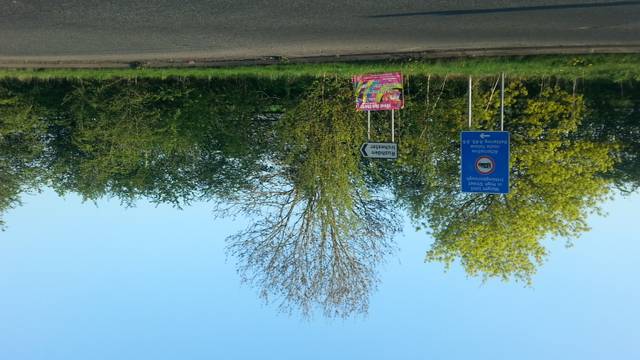
Region: United Kingdom
Coordinates: 52.296, -0.6357